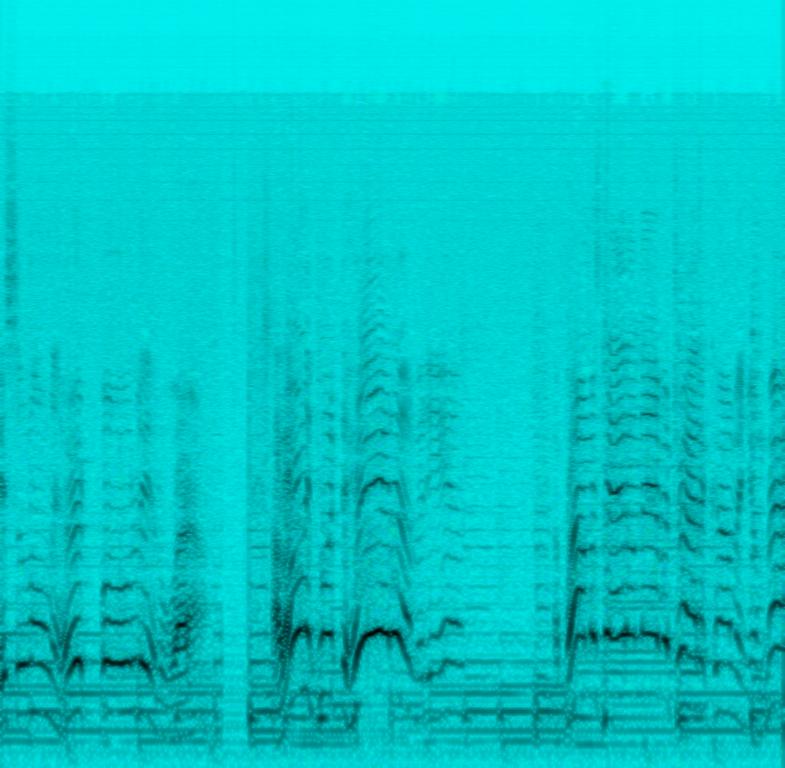
The low quality recording features a flat male vocal singing over acoustic rhythm guitar chords, after which that same vocal is talking. The song sounds passionate, while the recording, overall, is noisy and in mono.